Field crop: maize
Growth stage: 2
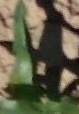
Species: maize